Aerial crown-view tile of a tropical tree (Barro Colorado Island, Panama), acquired 20250512:
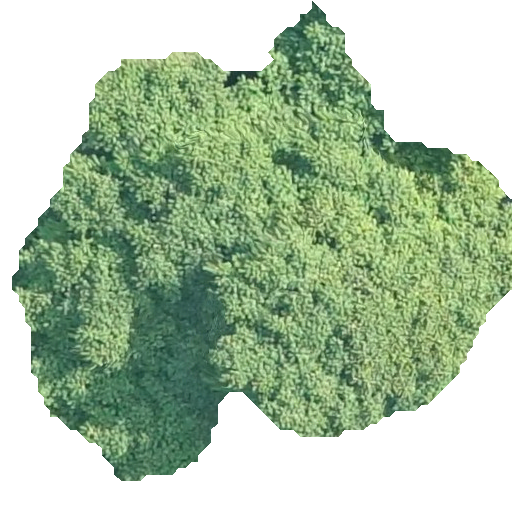
Species: Tachigali panamensis
GBIF accepted scientific name: Tachigali panamensis
Crown area: 225.532 m²